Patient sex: M
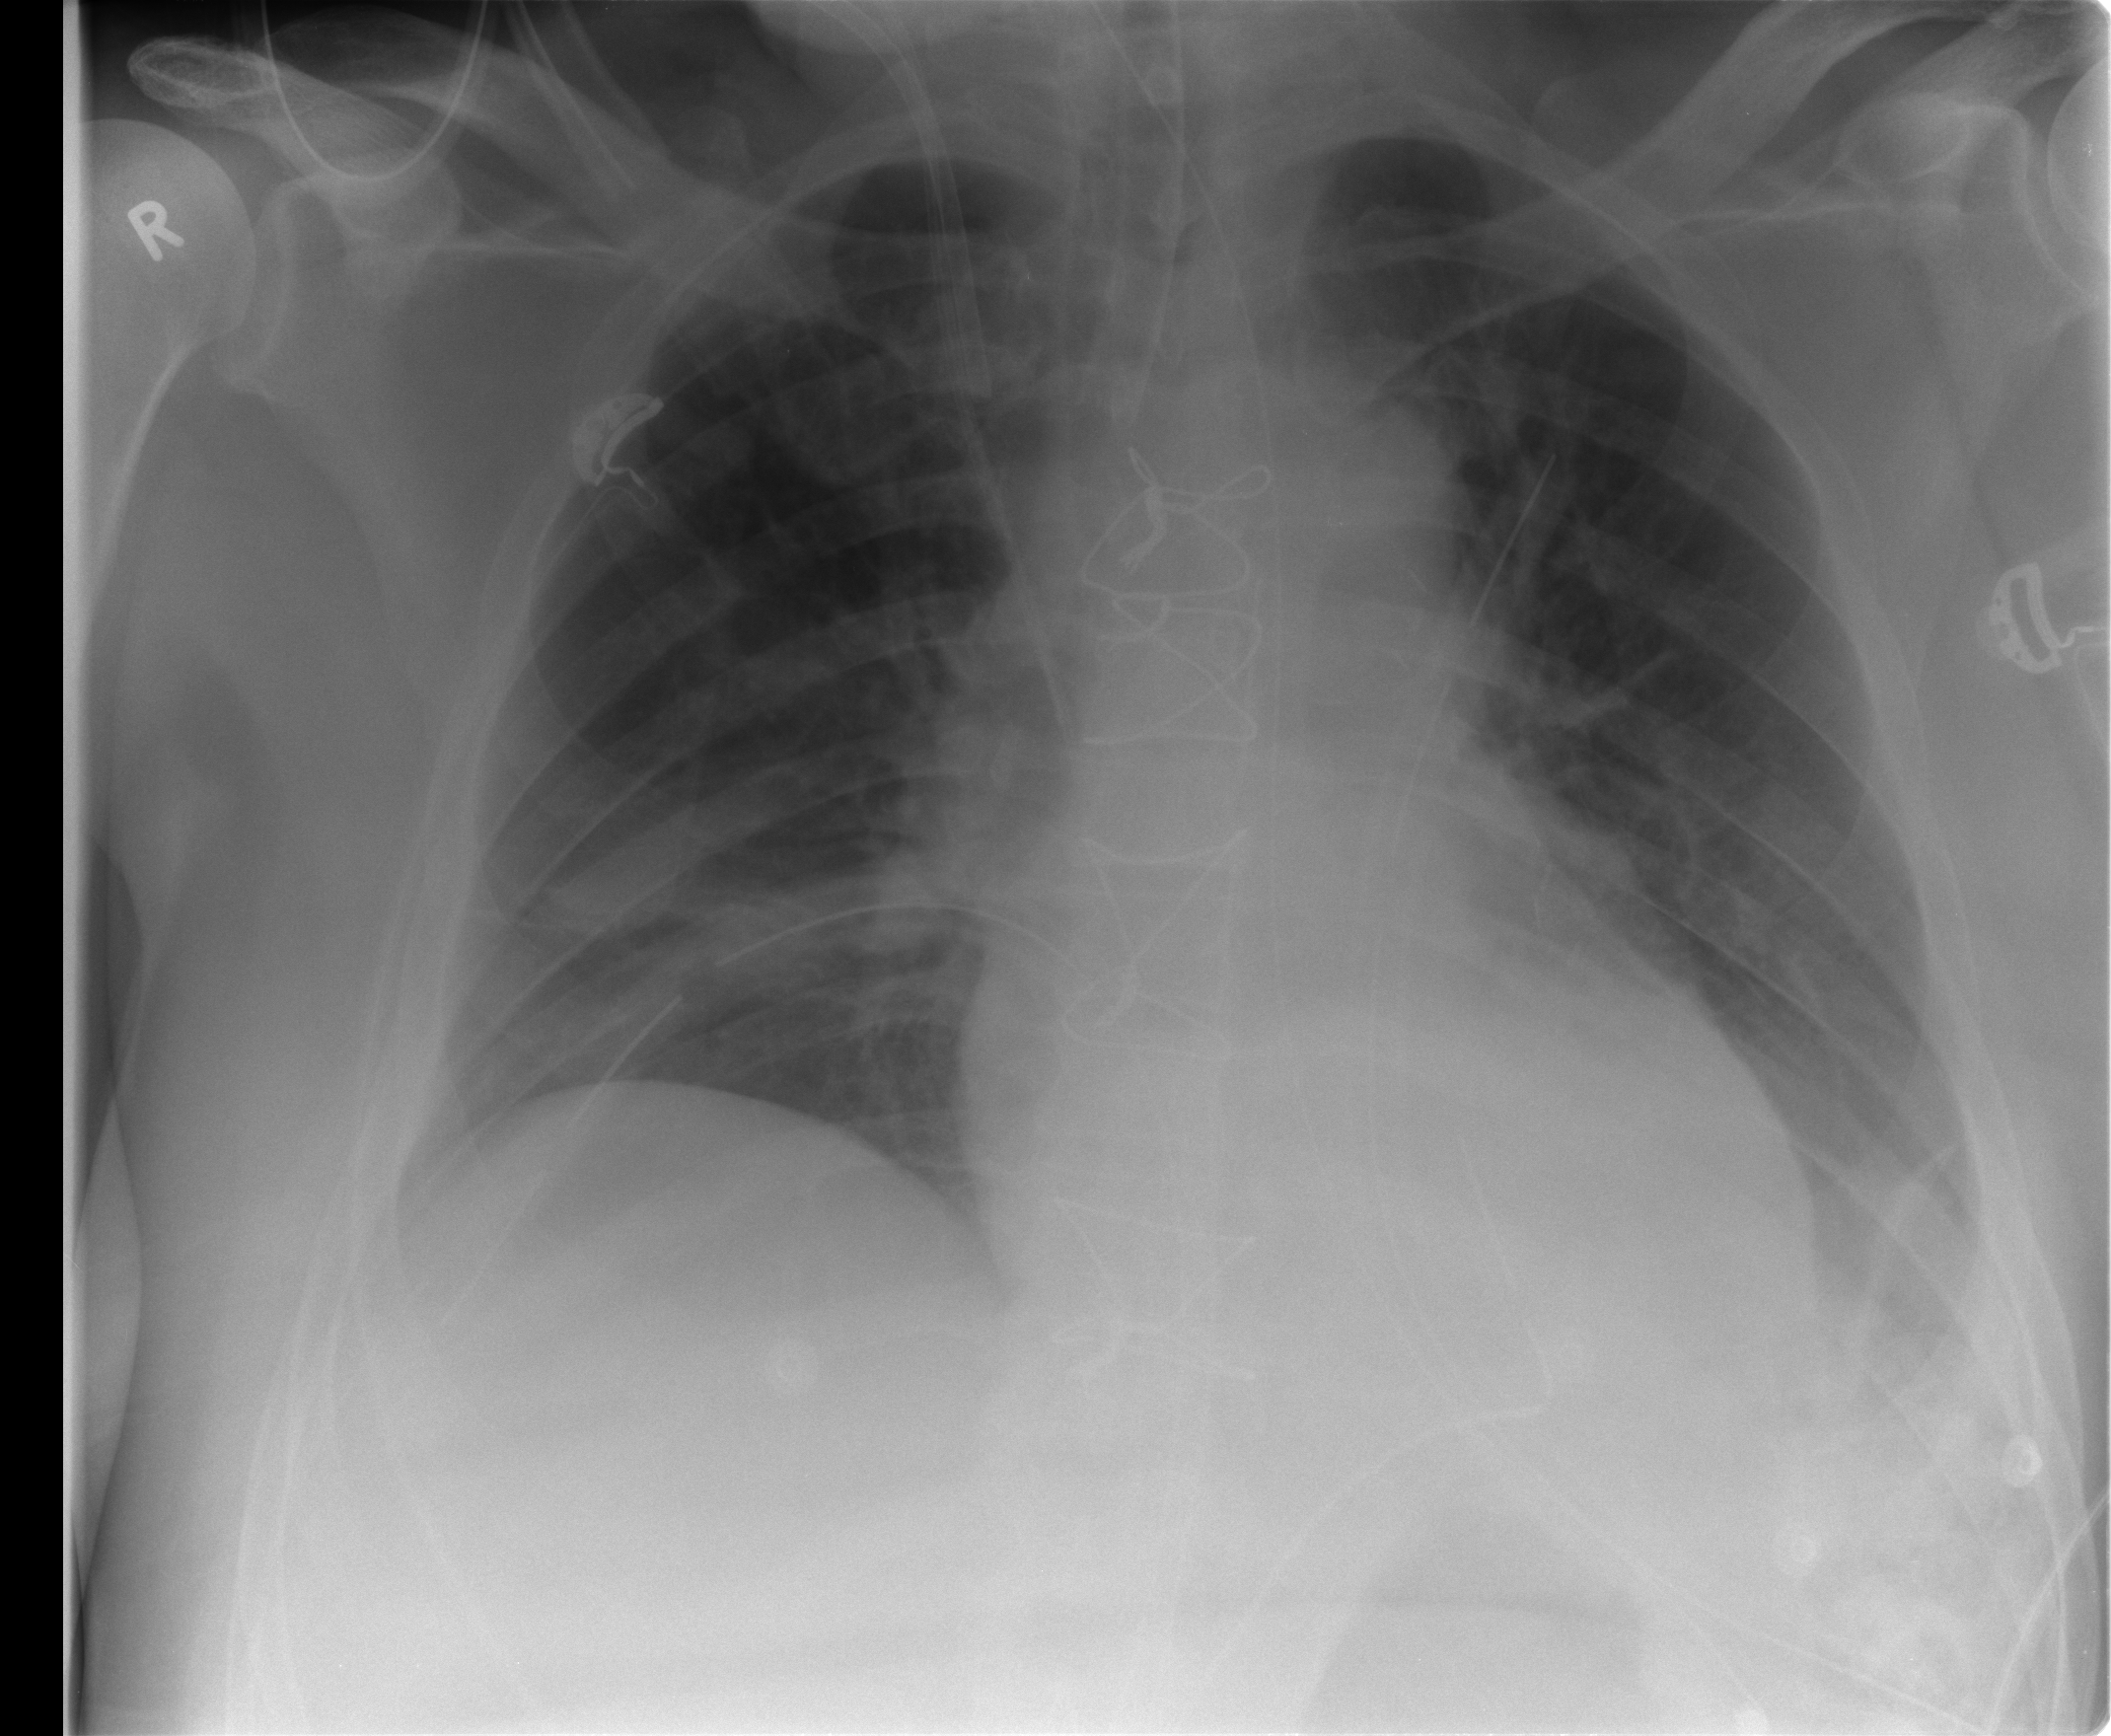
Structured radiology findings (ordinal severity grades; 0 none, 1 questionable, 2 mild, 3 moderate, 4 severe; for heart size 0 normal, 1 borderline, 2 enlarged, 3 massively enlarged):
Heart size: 1
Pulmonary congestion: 2
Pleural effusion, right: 1
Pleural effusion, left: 2
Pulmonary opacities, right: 0
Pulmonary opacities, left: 0
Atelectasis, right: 2
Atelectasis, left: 2